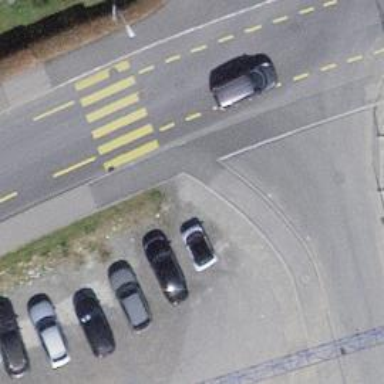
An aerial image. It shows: Kerb serving as barrier.